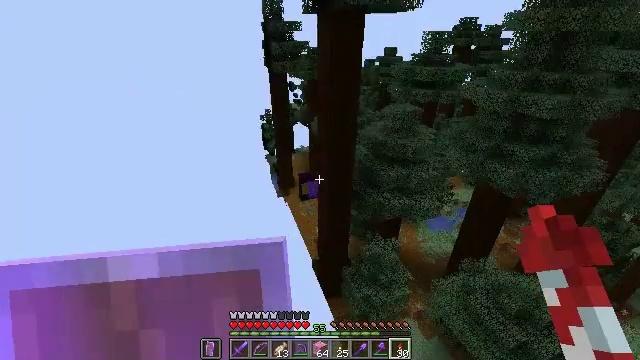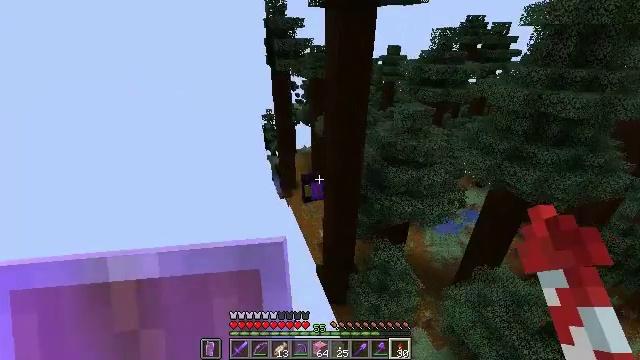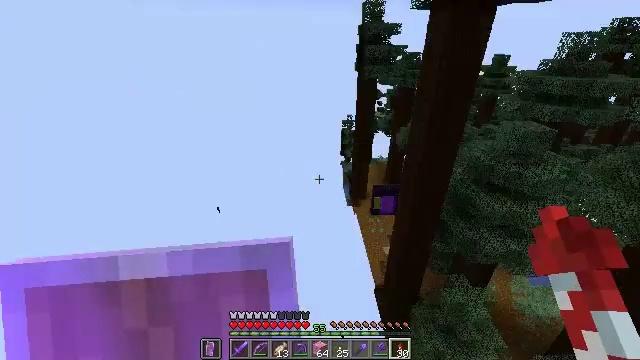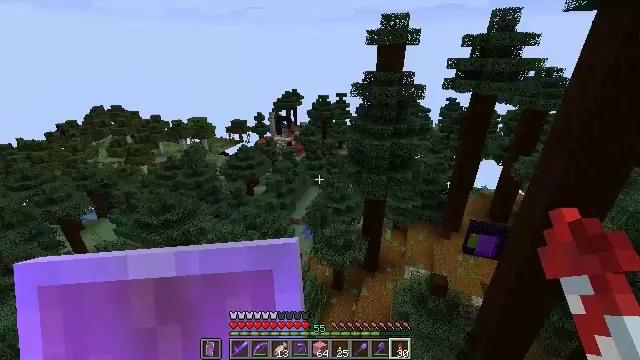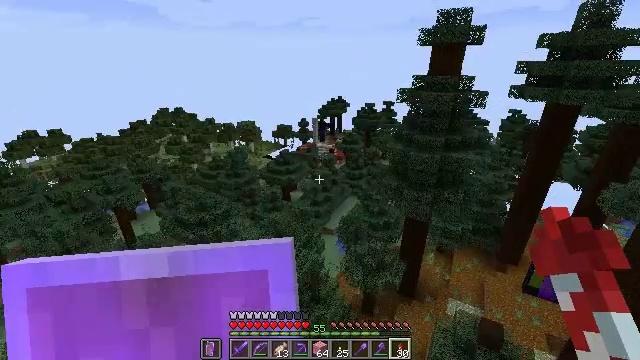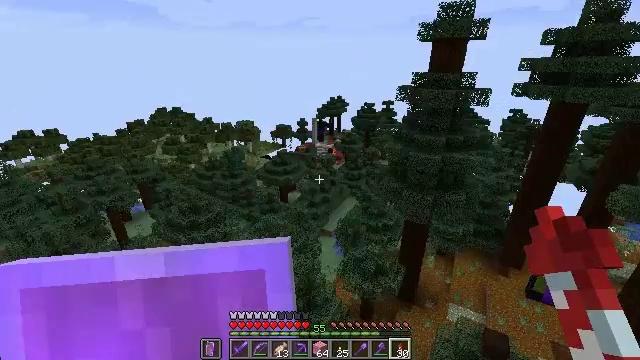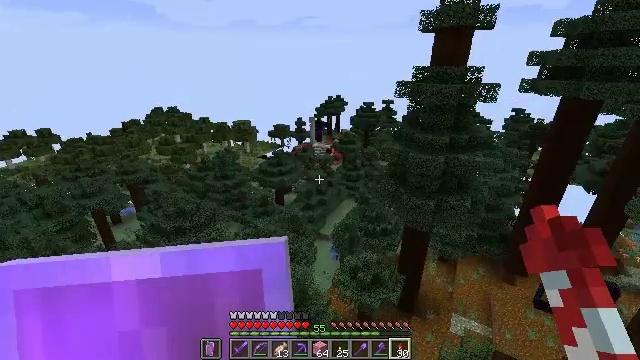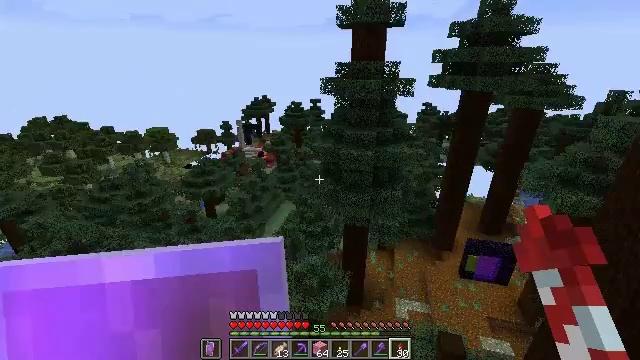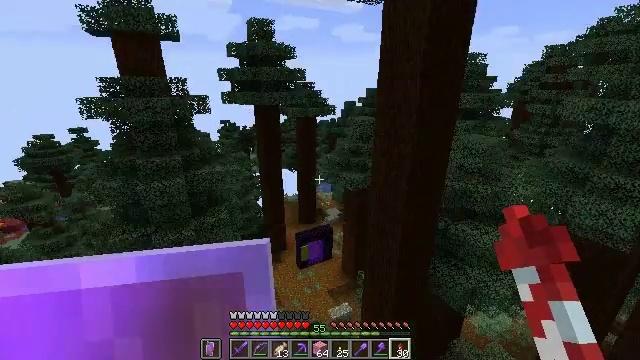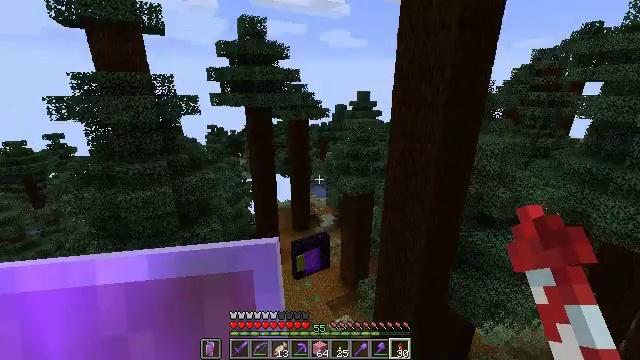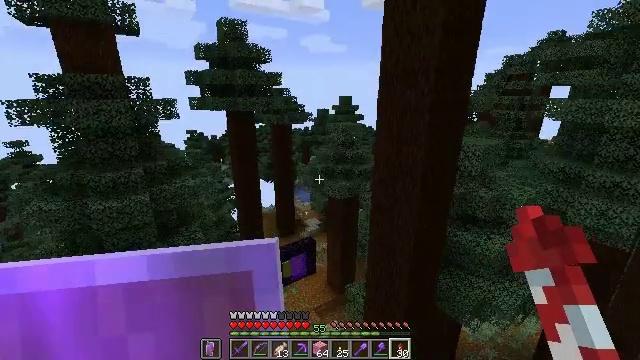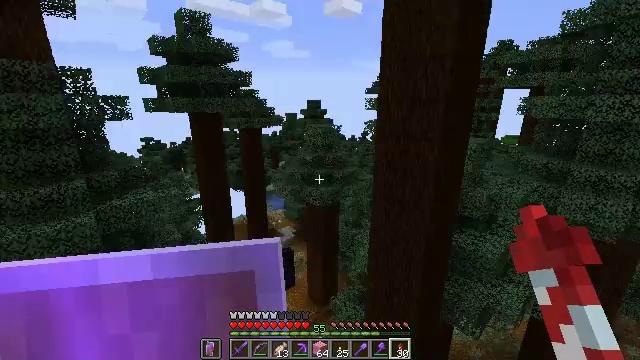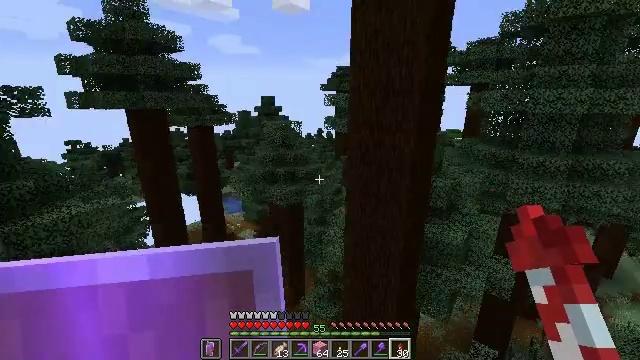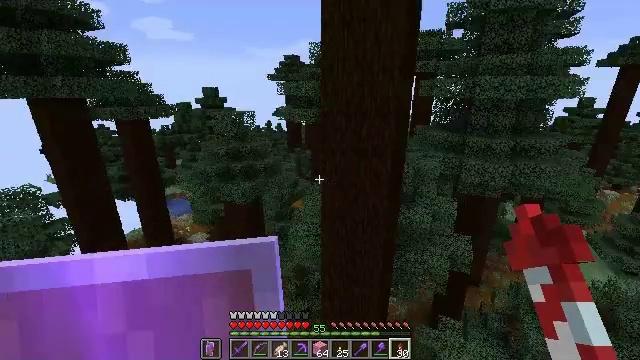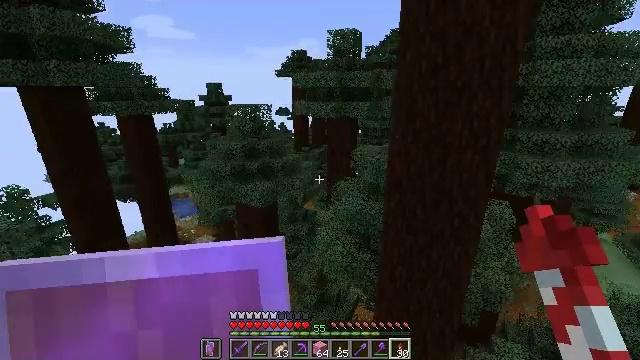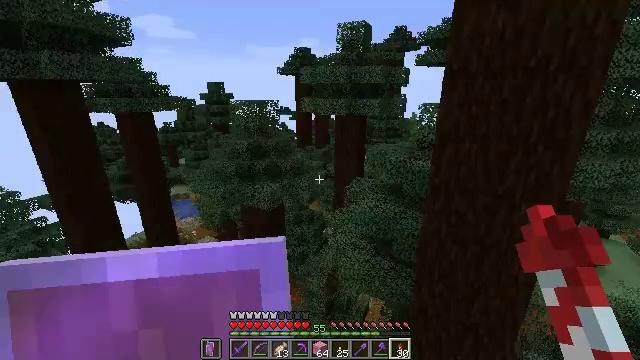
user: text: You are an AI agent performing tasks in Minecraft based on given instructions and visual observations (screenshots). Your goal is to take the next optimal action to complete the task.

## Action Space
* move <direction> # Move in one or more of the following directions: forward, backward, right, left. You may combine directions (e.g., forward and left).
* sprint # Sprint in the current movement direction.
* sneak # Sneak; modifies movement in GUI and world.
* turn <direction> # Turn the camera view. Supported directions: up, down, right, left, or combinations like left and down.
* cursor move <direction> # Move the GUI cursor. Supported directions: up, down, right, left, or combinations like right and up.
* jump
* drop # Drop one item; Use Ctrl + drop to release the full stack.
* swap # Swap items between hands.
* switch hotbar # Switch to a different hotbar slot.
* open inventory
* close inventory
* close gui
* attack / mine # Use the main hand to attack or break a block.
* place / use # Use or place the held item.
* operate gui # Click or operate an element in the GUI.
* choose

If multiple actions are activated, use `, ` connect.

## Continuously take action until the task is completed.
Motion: motion action
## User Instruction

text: craft item pink carpet
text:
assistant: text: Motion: no_op
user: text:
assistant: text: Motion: turn left and up
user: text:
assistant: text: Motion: turn left and up
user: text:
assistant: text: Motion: turn left and up
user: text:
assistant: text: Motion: no_op
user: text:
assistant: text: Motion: no_op
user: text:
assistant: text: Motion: turn right
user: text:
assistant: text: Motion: turn right and up
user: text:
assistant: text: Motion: turn right and up
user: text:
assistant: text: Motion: turn right
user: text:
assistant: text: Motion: turn right and up
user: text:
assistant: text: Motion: turn right
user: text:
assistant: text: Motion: turn right and down
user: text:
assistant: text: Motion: turn right and down
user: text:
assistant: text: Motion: no_op
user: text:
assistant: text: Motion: no_op
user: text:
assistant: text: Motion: no_op
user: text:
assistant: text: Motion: no_op
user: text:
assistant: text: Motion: no_op
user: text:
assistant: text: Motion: no_op
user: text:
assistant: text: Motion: no_op
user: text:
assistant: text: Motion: turn right and up
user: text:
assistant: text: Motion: turn right and down
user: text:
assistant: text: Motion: turn right and down
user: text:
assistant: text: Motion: turn right and down
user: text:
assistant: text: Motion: turn right and down
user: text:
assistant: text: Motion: turn right
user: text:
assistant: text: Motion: turn right
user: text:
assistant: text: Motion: turn right
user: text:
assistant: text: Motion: no_op